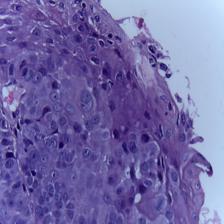
Diagnosis: OSCC